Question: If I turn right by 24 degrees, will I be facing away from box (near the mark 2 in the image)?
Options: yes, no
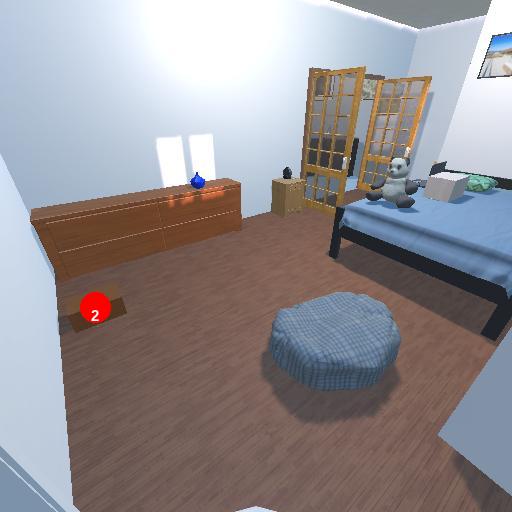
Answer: yes